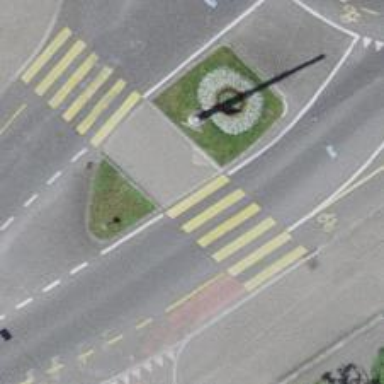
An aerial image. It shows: Kerb barrier.